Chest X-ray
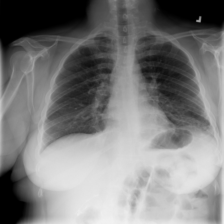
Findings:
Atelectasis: negative
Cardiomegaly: negative
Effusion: negative
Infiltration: negative
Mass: negative
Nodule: negative
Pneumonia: negative
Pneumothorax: negative
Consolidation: negative
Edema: negative
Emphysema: negative
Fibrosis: negative
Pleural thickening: negative
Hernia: negative